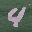
Label: 4